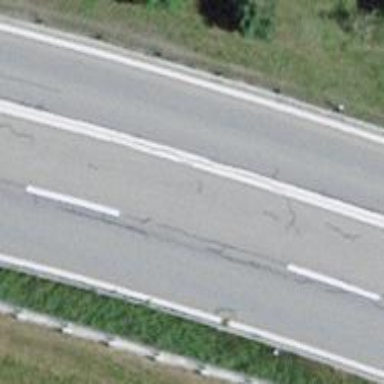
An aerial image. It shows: Asphalt trunk highway designated as motorroad.